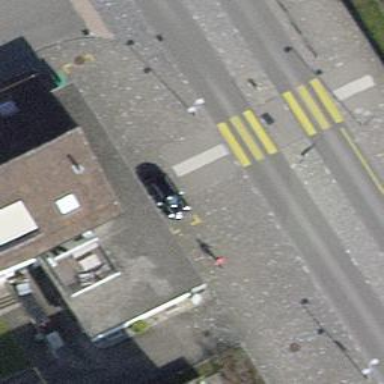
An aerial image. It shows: Sidewalk along the footway.